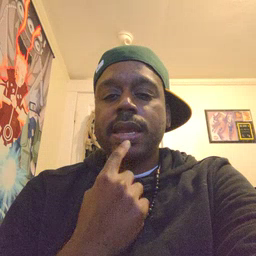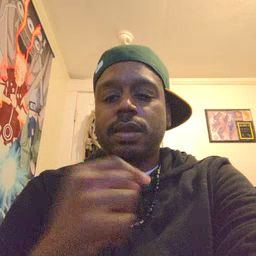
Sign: red